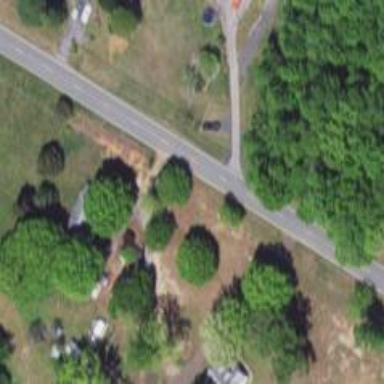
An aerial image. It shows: Driveway leading to service road.